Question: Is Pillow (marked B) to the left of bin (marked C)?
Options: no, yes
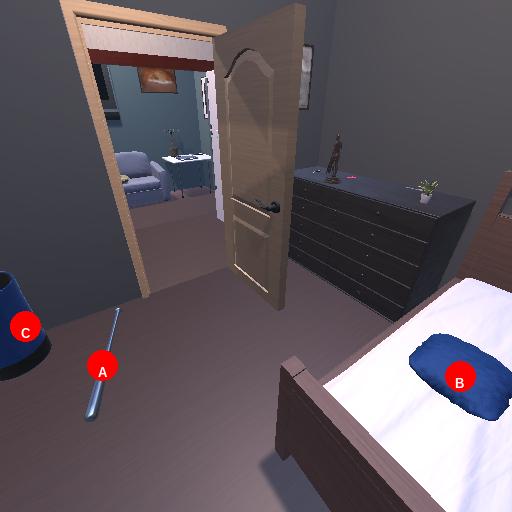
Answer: no